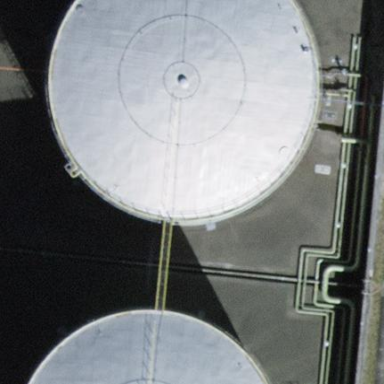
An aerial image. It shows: Tank building.